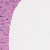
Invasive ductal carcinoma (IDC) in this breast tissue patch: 0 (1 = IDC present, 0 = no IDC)